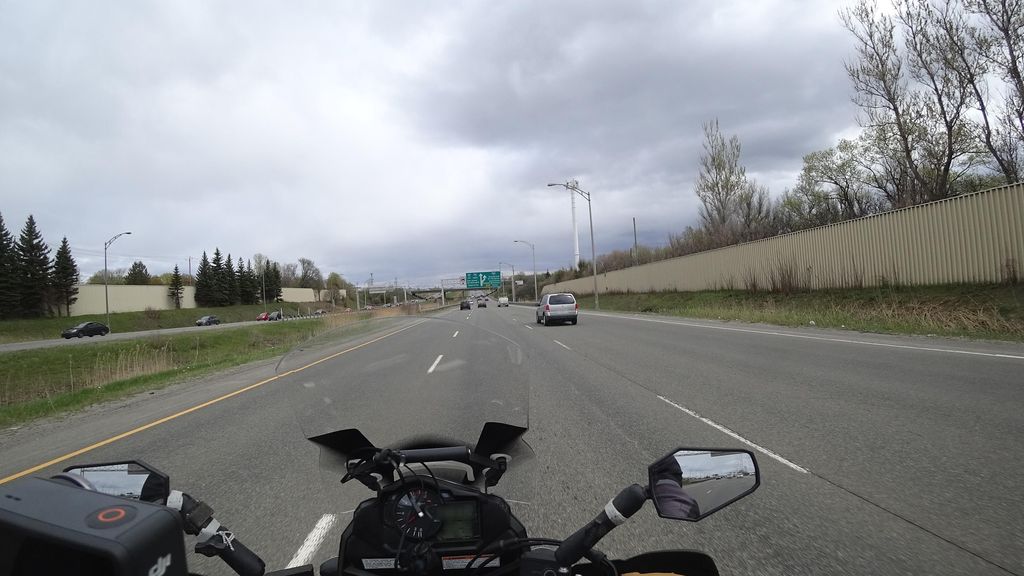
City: quebec_city